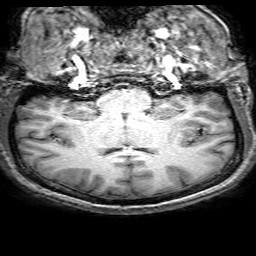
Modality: T1w
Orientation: sagittal
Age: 21
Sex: male
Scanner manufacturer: philips
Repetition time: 0.008913 s
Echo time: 0.0046 s